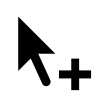
Cursor type: copy
OS/theme: linux-notwaita
Variant: black